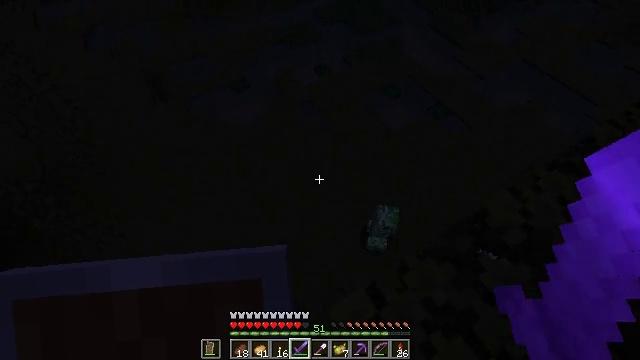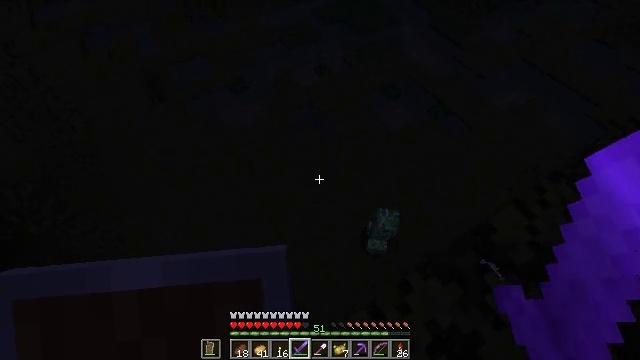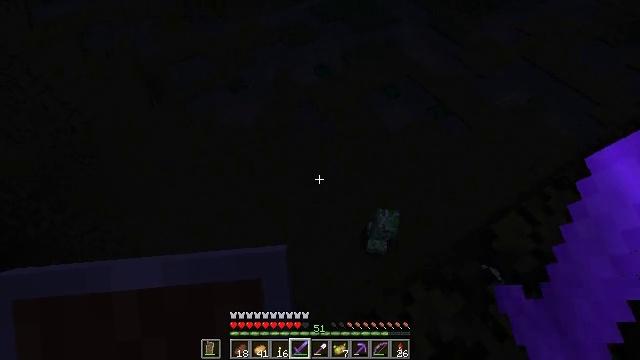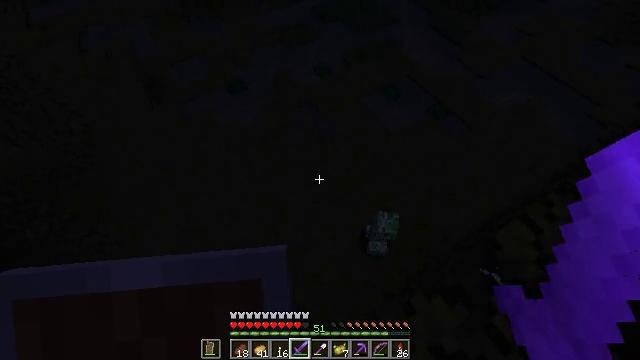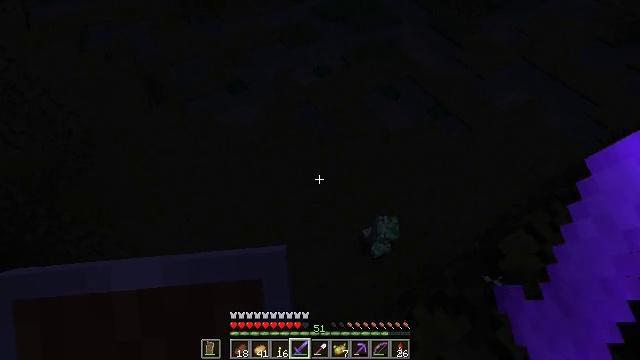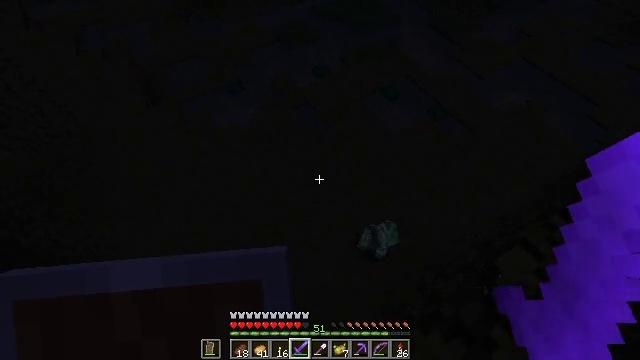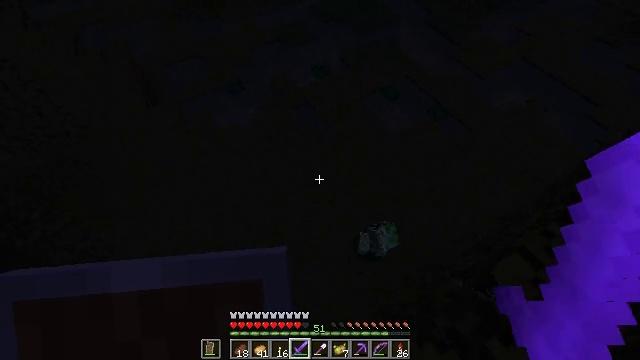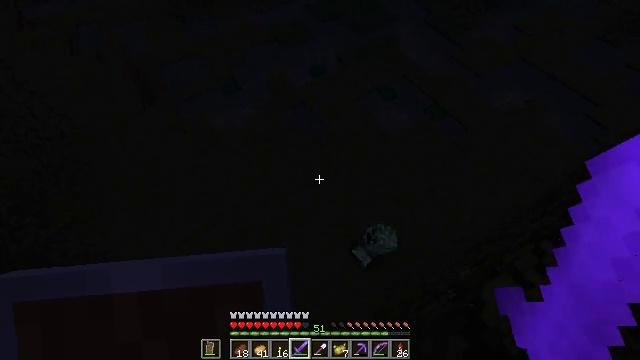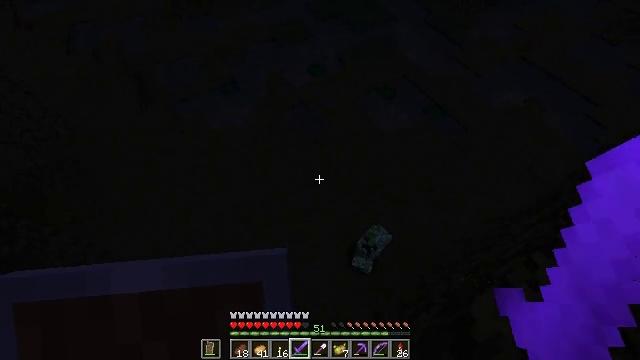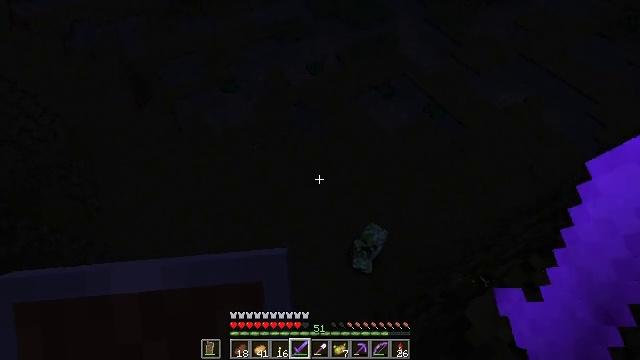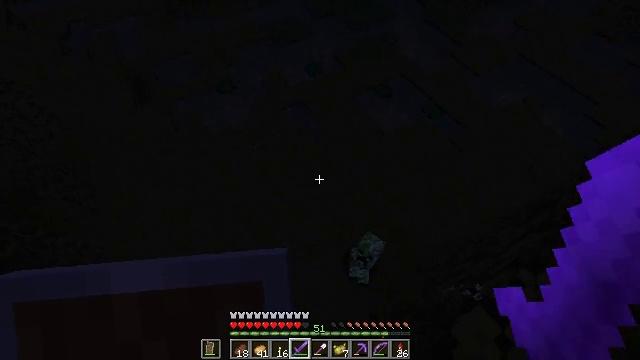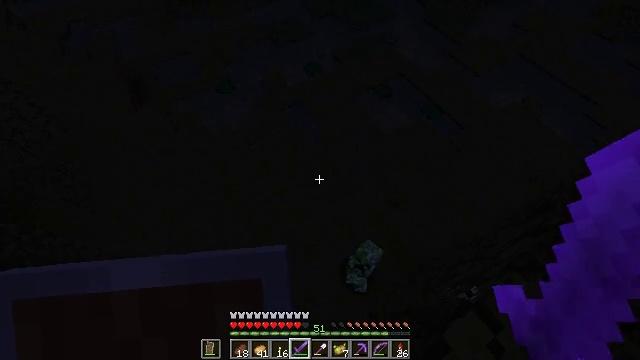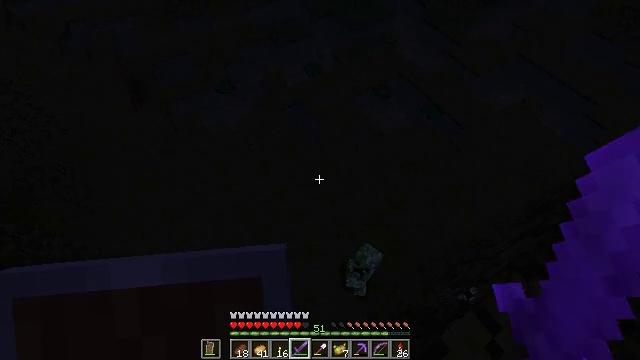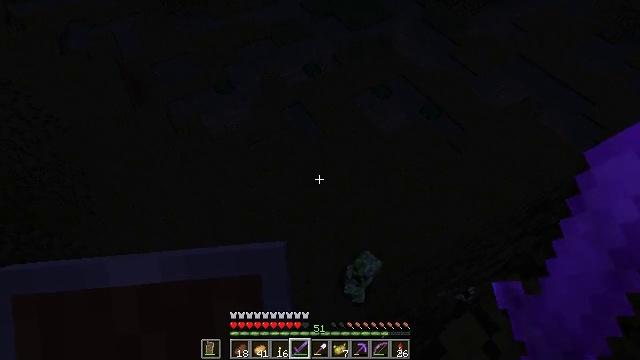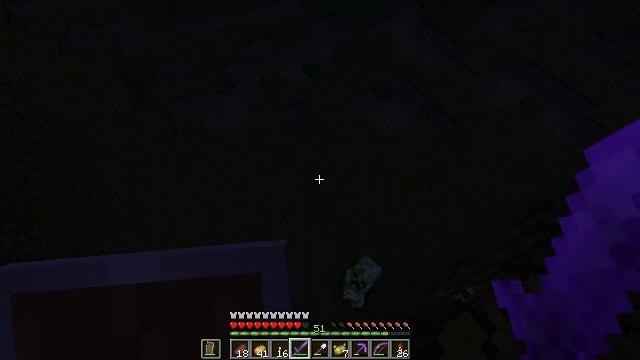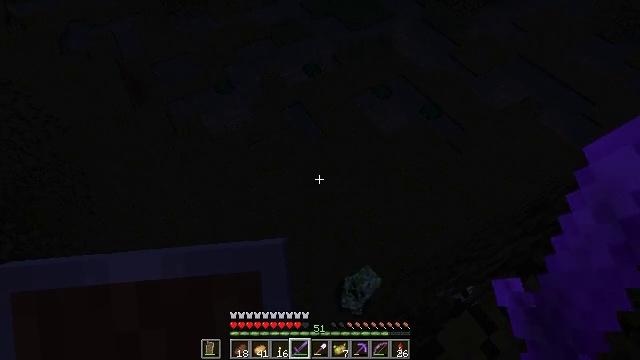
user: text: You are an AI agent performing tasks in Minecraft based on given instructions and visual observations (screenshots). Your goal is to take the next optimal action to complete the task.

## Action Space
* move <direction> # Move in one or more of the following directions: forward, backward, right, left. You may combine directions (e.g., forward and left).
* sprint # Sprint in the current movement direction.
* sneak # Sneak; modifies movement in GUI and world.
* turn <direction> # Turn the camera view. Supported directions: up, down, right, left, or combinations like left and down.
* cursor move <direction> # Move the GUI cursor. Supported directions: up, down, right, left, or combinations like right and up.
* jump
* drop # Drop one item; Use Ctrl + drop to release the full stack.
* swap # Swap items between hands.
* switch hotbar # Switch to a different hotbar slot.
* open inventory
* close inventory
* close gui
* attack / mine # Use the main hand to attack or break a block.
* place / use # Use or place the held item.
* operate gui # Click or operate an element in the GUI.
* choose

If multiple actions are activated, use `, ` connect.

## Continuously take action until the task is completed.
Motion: motion action
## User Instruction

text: Combat the slime.
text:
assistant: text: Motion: move forward, sneak
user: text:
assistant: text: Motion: move forward, sneak
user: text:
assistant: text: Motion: move forward, sneak
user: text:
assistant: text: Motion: move forward and move right, sneak
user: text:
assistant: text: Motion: move forward and move right, sneak
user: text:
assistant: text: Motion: move forward and move right, sneak
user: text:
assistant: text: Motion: move forward and move right, sneak
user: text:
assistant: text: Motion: move forward and move right, sneak
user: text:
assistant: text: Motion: move forward and move right, sneak
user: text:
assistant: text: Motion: sneak
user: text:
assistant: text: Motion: sneak
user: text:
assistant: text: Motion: sneak
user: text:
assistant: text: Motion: sneak
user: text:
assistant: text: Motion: sneak
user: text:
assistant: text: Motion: sneak
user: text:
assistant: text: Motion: sneak
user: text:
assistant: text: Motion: sneak
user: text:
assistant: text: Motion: sneak
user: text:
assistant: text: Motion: sneak
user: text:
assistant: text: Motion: sneak
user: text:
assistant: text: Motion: sneak
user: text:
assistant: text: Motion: sneak
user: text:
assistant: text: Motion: sneak
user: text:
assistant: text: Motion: sneak
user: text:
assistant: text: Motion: sneak
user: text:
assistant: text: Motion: sneak
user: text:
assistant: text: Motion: sneak
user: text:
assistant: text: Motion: sneak
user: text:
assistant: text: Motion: sneak
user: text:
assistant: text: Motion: sneak